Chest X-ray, AP view. Patient: 60 years old, sex F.
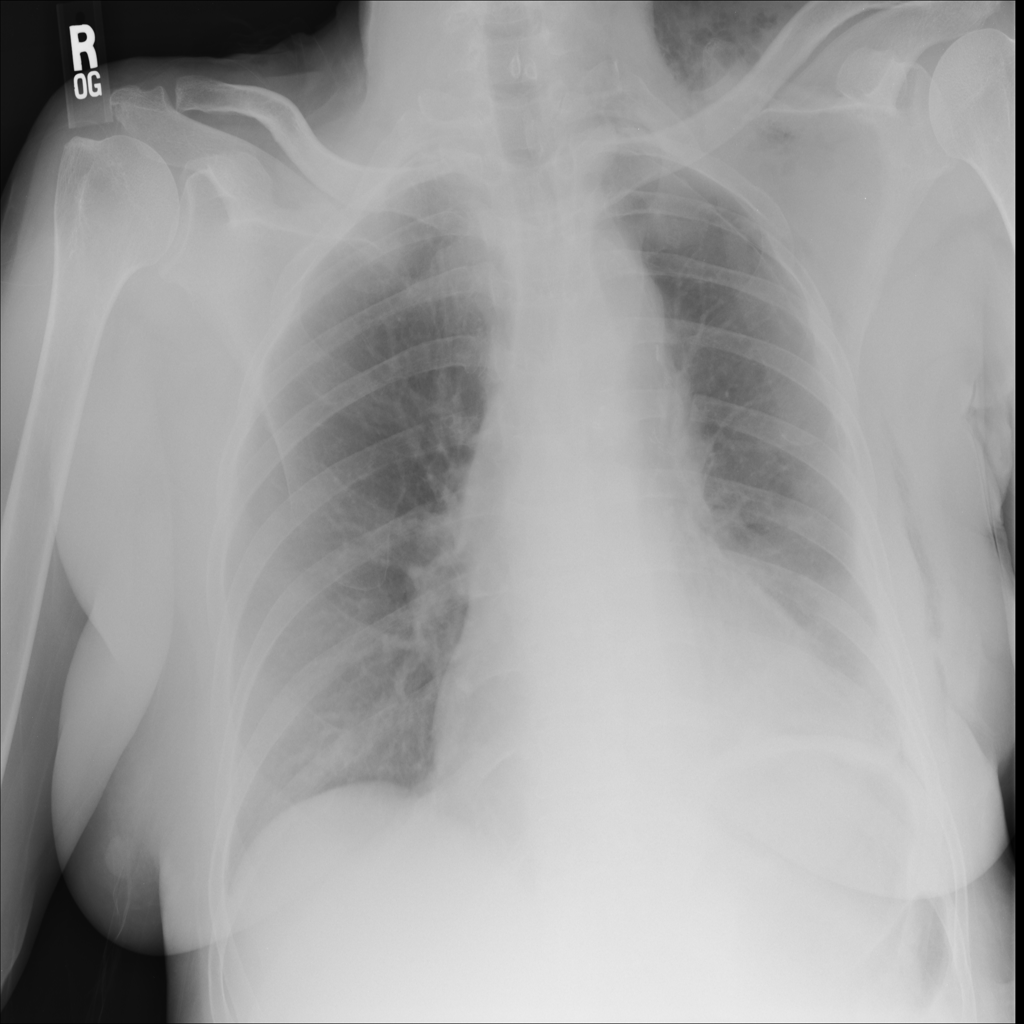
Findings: Emphysema, Pneumothorax